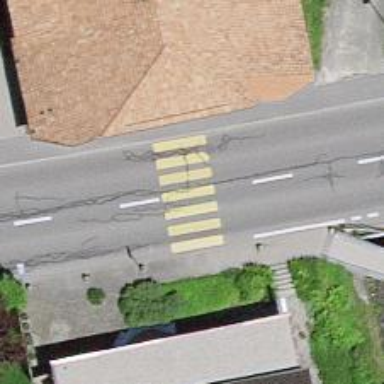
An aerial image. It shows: Marked road crossing.